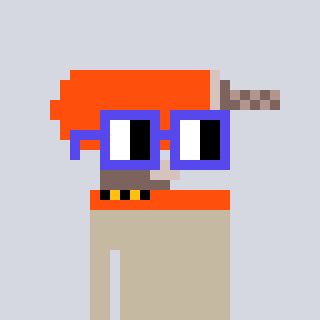
a pixel art character with square blue glasses, a drill-shaped head and a foggrey-colored body on a cool background